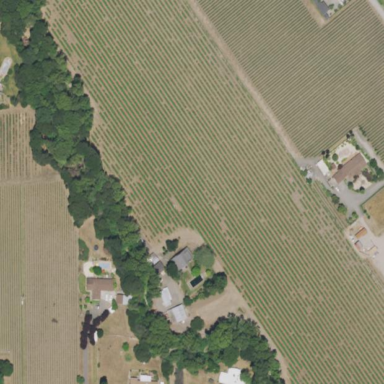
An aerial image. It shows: Vineyard growing grapes.